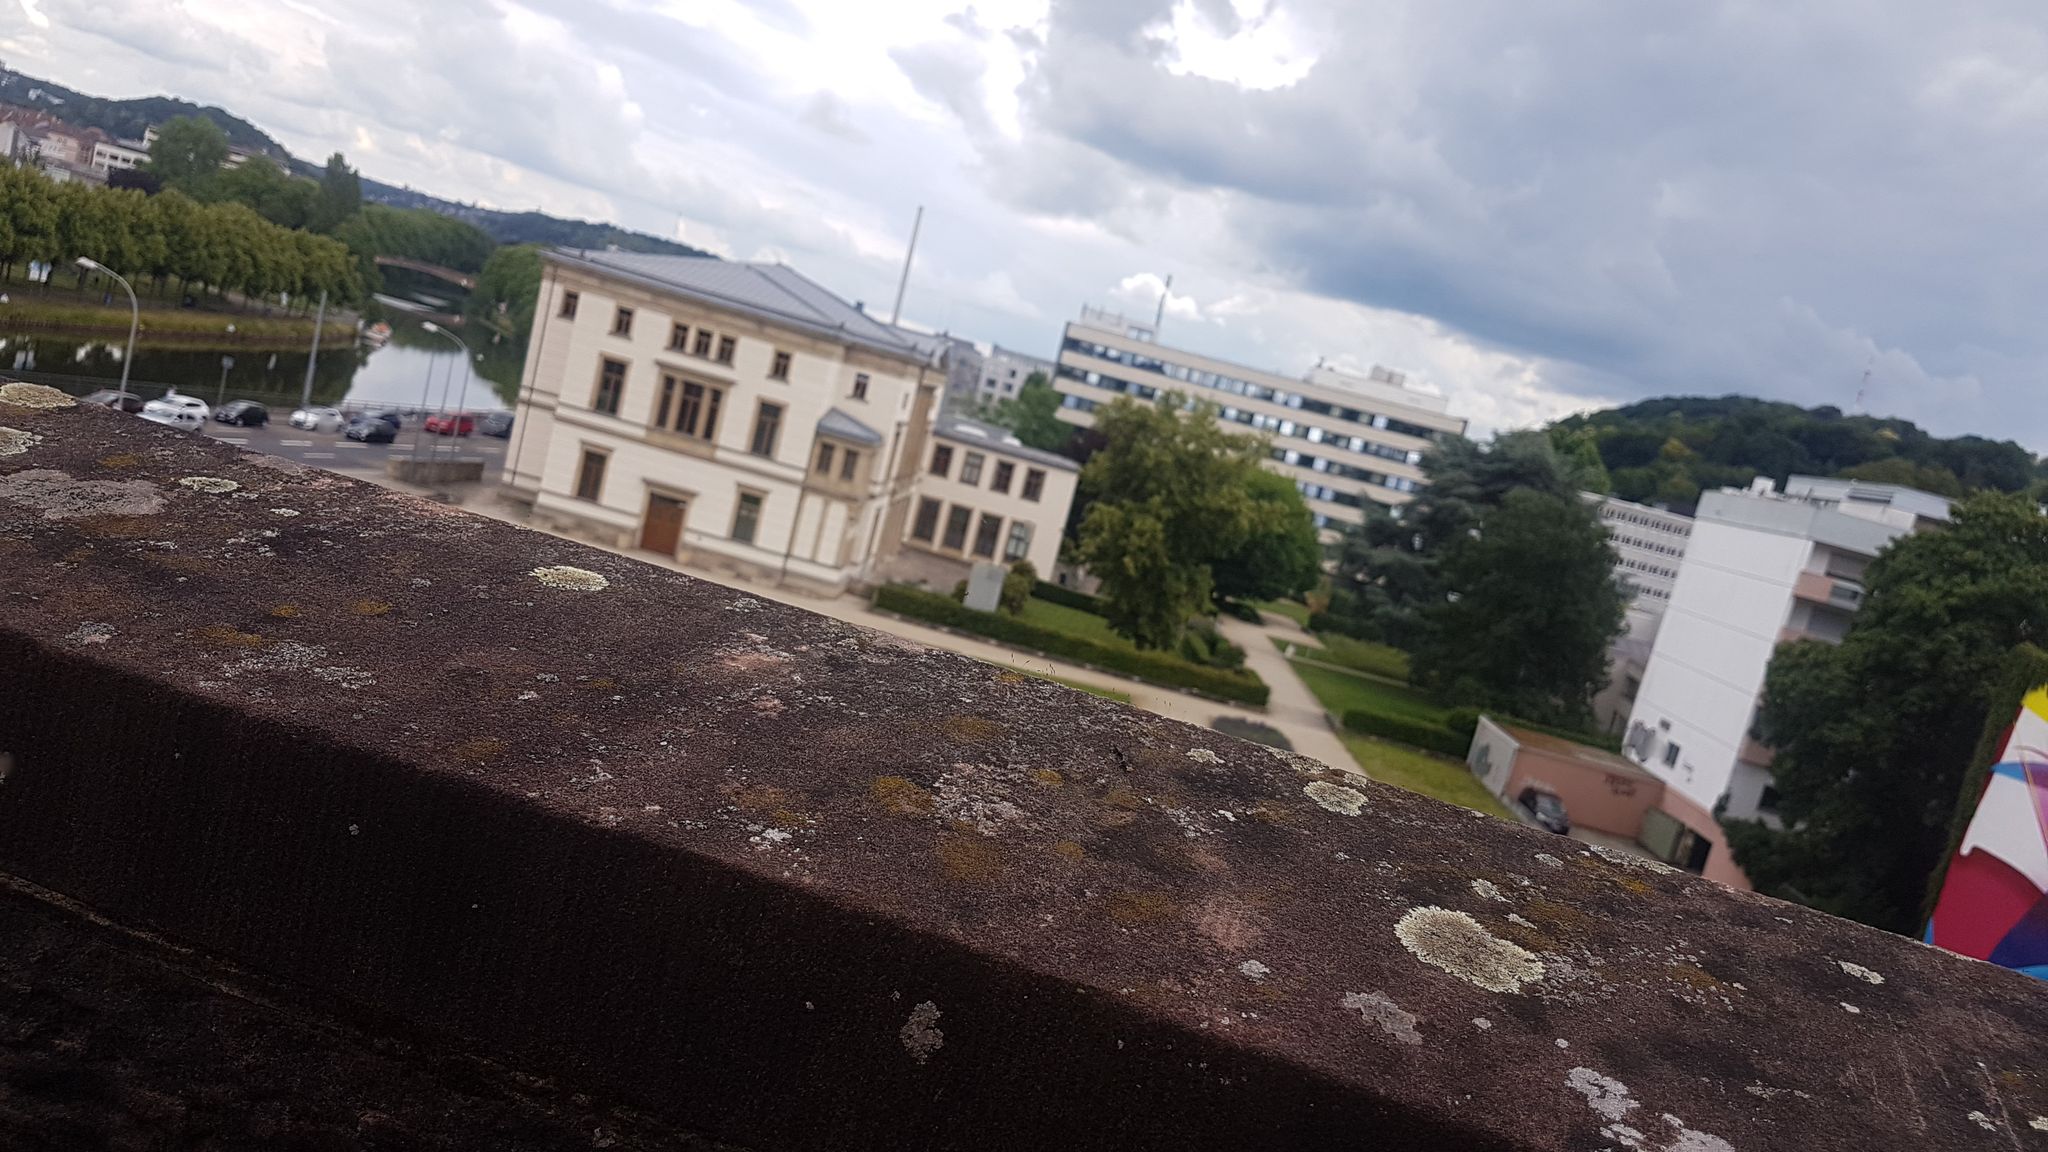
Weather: cloudy
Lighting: day
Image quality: good
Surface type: walking surface
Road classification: steps, path
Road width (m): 1.2
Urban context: urban centre
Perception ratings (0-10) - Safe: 6.37, Lively: 6.73, Beautiful: 7.9, Boring: 3.16, Depressing: 4.88, Wealthy: 5.31